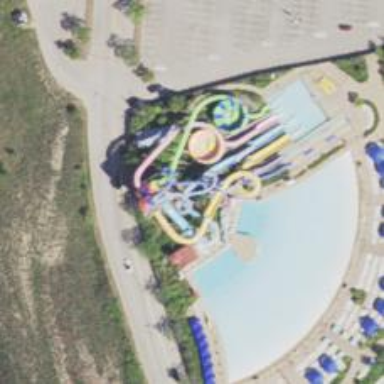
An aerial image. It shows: Water slide attraction.